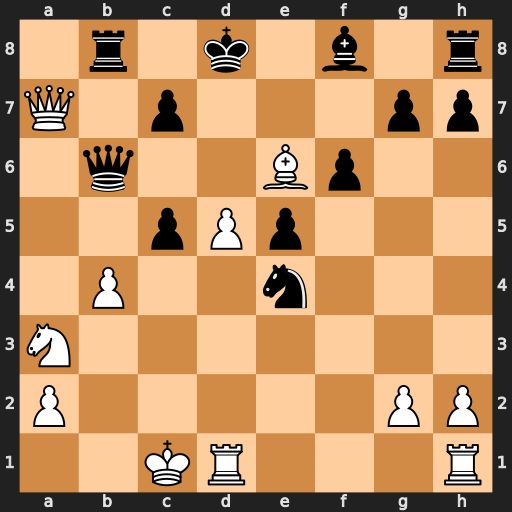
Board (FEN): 1r1k1b1r/Q1p3pp/1q2Bp2/2pPp3/1P2n3/N7/P5PP/2KR3R
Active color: w
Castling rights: -
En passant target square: -
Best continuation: Qa4 Qd6 Nc4 Rxb4 Qa8+ Ke7 Nxd6